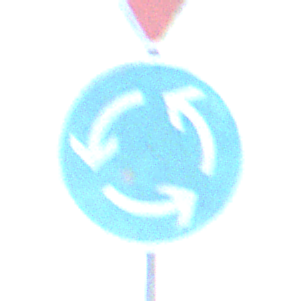
Verkehrszeichen: Kreisverkehr
Zusatzzeichen oben: VorfahrtGewaehren
Umgebung: Outdoor, Nature
Tageszeit: MorningAfternoon
Wetter: Clear
Licht: Natural
Jahreszeit: Winter
Kontrast: HighContrast